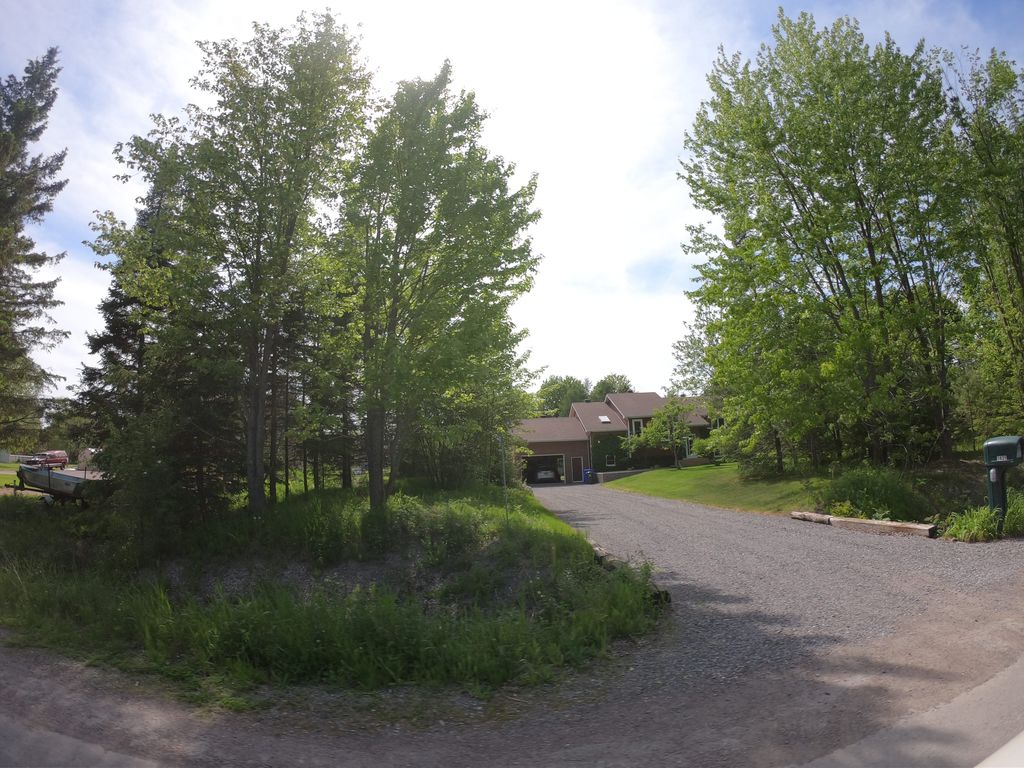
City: ottawa-gatineau